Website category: sports
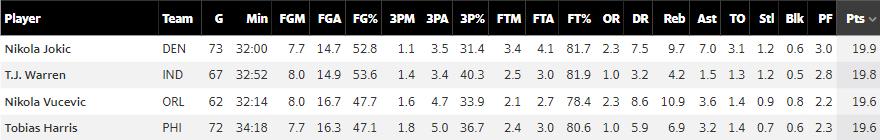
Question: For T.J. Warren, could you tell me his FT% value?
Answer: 81.9

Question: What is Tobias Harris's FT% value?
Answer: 80.6

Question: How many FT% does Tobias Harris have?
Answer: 80.6

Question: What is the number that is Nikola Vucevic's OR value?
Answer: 2.3

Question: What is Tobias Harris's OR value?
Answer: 1.0

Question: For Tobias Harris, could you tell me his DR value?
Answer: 5.9

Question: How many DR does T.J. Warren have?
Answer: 3.2

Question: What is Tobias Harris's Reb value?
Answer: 6.9

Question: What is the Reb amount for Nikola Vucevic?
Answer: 10.9

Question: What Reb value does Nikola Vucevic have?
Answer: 10.9

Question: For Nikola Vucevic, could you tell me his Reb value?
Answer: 10.9

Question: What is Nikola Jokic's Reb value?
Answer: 9.7

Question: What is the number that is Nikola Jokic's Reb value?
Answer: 9.7

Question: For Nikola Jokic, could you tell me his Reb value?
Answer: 9.7

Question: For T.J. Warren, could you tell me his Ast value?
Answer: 1.5

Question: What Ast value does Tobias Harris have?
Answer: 3.2

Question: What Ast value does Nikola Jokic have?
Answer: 7.0

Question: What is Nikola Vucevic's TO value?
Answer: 1.4

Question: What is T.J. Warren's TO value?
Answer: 1.3

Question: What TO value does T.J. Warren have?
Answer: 1.3

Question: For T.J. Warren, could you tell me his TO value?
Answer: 1.3

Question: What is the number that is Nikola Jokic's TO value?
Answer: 3.1

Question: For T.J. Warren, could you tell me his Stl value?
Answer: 1.2

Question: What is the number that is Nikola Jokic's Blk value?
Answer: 0.6

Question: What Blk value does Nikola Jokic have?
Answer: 0.6

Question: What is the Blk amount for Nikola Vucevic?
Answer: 0.8

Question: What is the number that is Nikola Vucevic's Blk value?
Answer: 0.8

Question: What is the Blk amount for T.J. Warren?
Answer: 0.5

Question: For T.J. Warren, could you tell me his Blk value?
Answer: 0.5

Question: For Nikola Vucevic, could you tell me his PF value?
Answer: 2.2

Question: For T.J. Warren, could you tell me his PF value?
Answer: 2.8

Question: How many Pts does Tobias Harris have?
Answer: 19.6

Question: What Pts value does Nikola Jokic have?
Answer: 19.9